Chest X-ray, AP view. Patient: 70 years old, sex F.
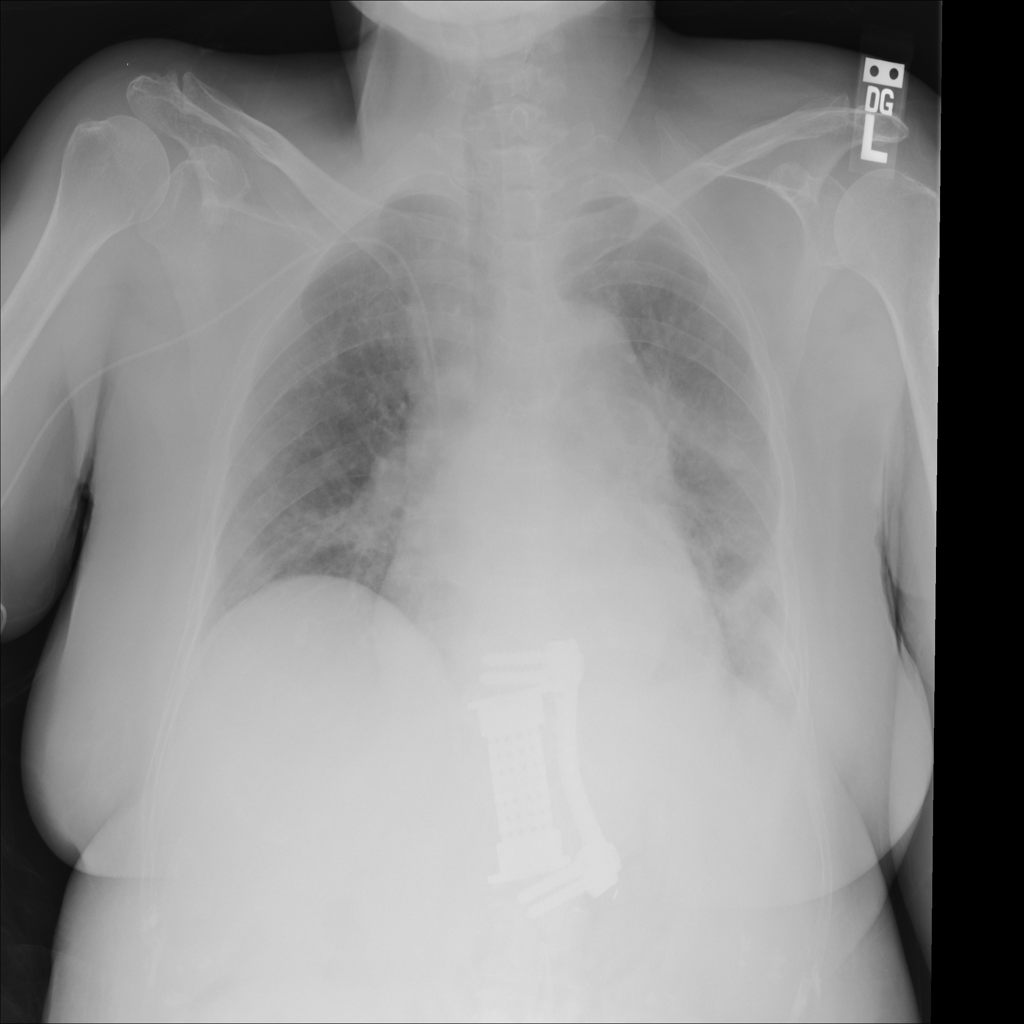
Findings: Infiltration